Question: Inside the document that I show, I would like to create a collection called workers and inside it create another document.

My problem is that I make the following code sending the id of the document and it doesn't create anything.
'''
void crearWorkerColeccion(iddeldocumento) {
print('DENTRO ${iddeldocumento}');
final String documento = iddeldocumento;
FirebaseFirestore.instance
.collection('Company')
.doc('kGCOpHgRyiIYLr4Fwuys')
.collection('WorkingDays')
.doc(documento)
.collection('trabajadores')
.doc(FirebaseAuth.instance.currentUser!.toString());
}
'''
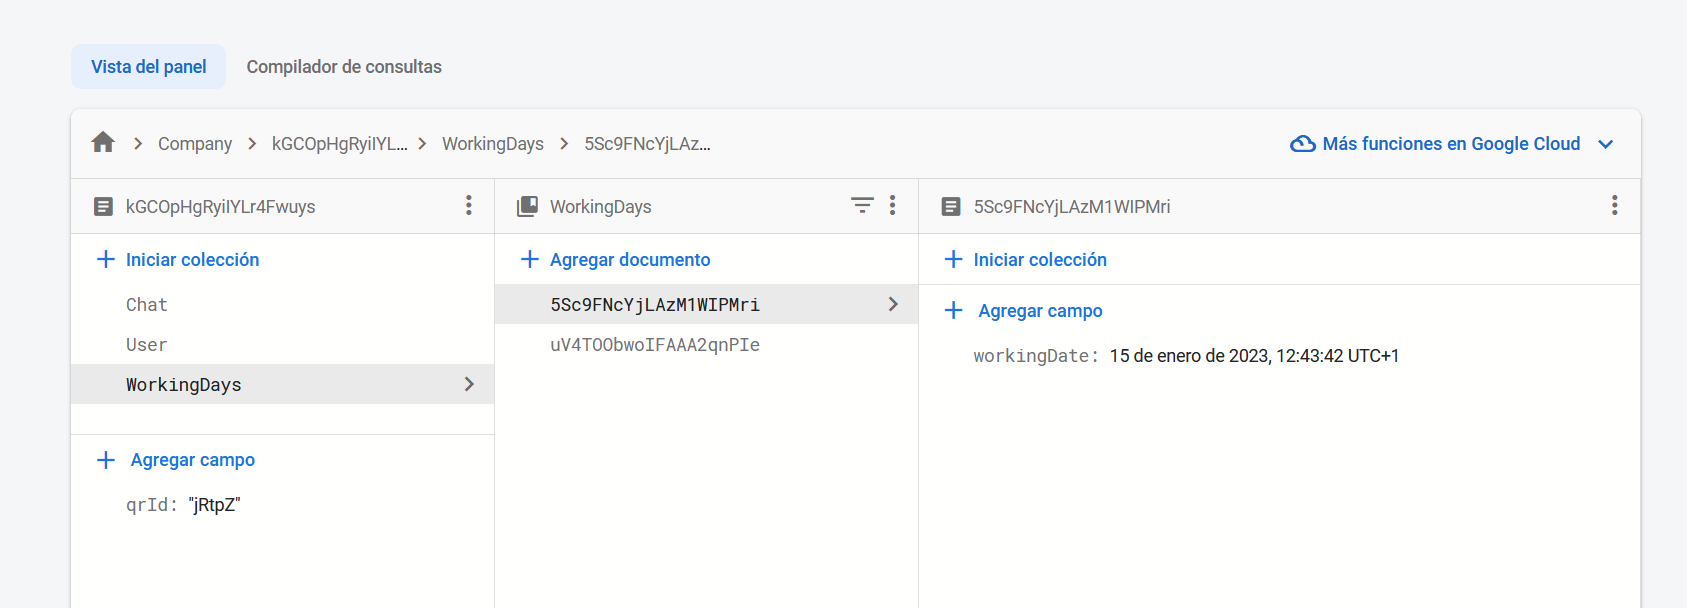
Answer: You can't create collection or document without any data into i.e You need to set/insert data into your document first time and that time it will create the collection>document>data
'''
String datetime = DateTime.now().toString();
void crearWorkerColeccion(iddeldocumento) {
print('DENTRO ${iddeldocumento}');
final String documento = iddeldocumento;
FirebaseFirestore.instance
.collection('Company')
.doc('kGCOpHgRyiIYLr4Fwuys')
.collection('WorkingDays')
.doc(documento)
.collection('trabajadores')
.doc(FirebaseAuth.instance.currentUser!.toString()).set({"workingDate"datetime});
}
'''
I went through the screenshot you provided of your database,it's look like you want to add time there in that document so i set that.